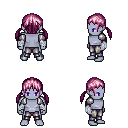
a pixel art fantasy rpg character, male body template, dark elf, purple skin, steel arm armor, metal pants, pink twin-tailed hairstyle, white cloth bandages, four views (front, back, left, right), 2x2 character sprite sheet, small pixel art, hard edges, no anti-aliasing